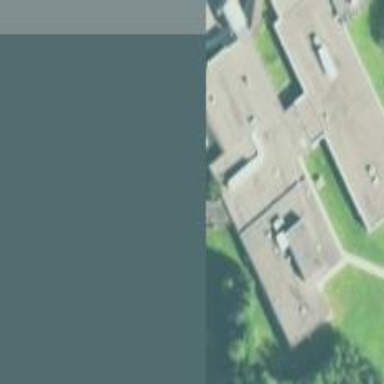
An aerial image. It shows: Clinic building providing healthcare services.